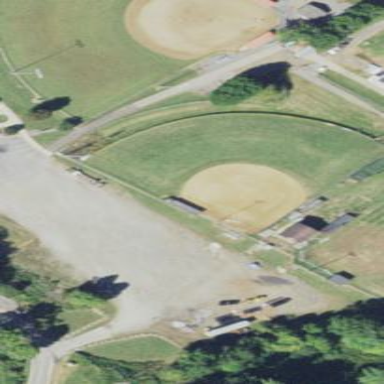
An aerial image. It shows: Softball pitch for leisure land activities.